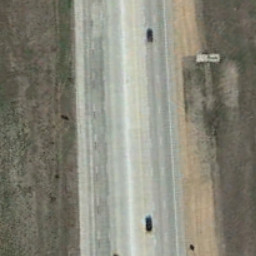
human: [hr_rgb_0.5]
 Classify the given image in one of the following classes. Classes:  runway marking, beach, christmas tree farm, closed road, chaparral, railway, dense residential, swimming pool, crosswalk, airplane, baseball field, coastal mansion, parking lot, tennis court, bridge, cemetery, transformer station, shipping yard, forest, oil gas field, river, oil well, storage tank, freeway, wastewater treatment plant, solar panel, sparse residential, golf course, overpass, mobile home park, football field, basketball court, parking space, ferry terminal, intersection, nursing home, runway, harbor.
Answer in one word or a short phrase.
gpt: freeway